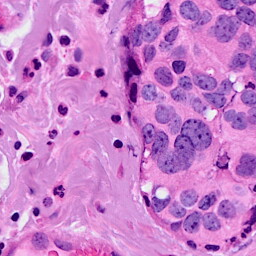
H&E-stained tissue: Breast